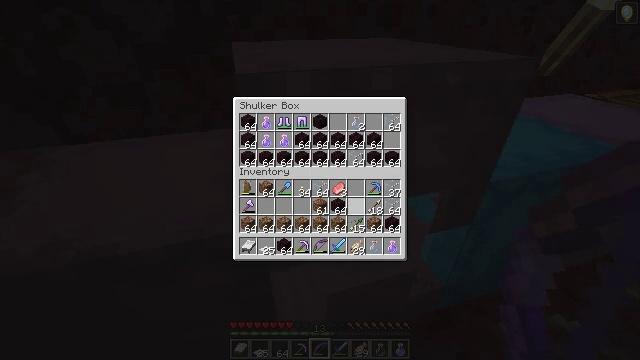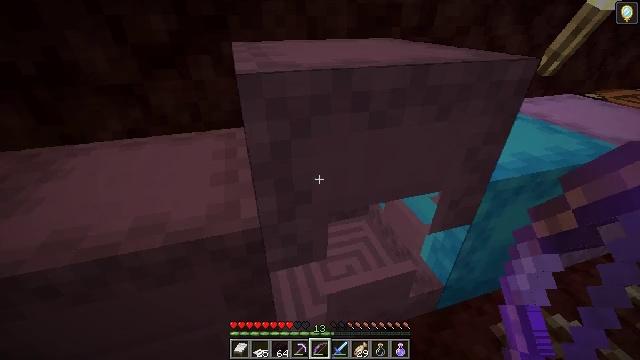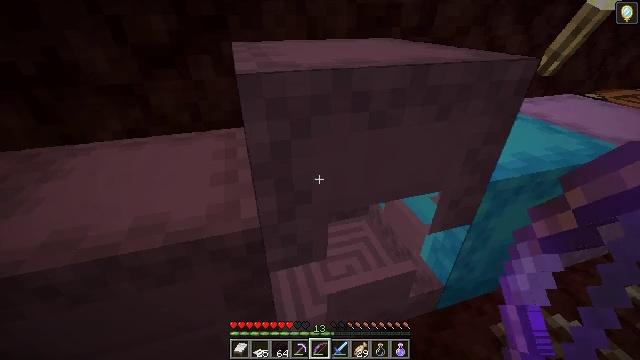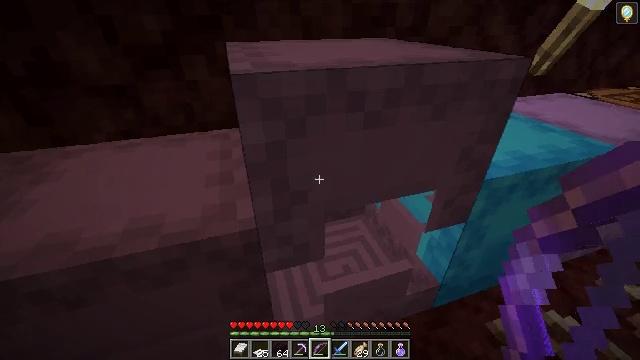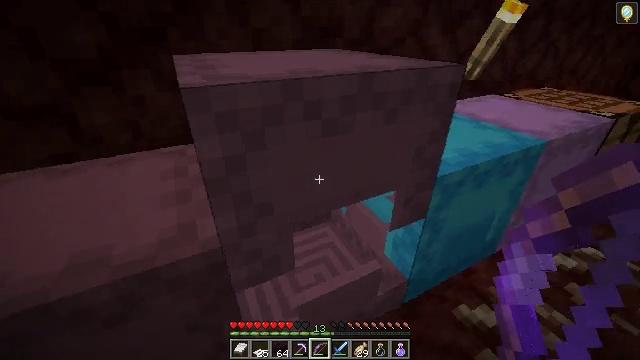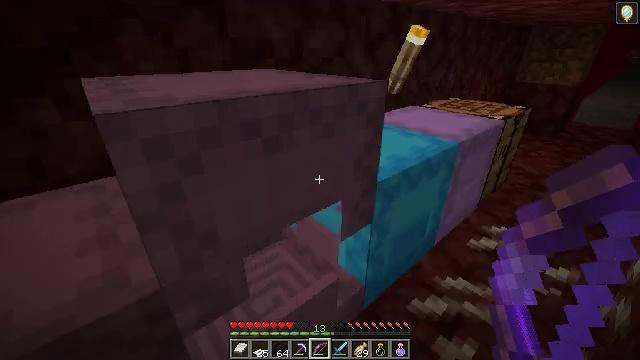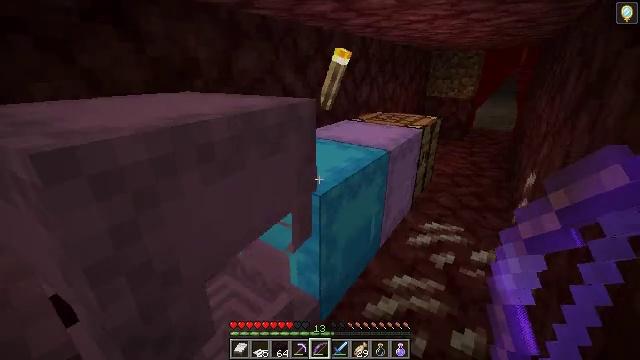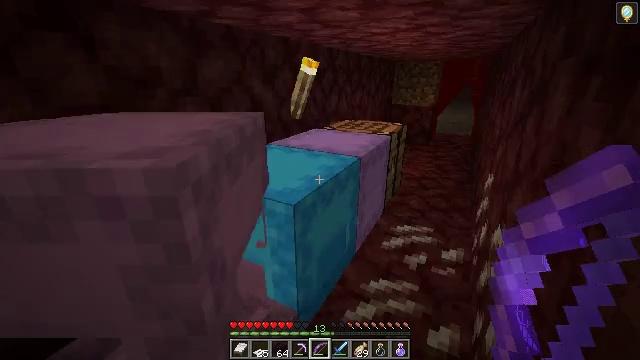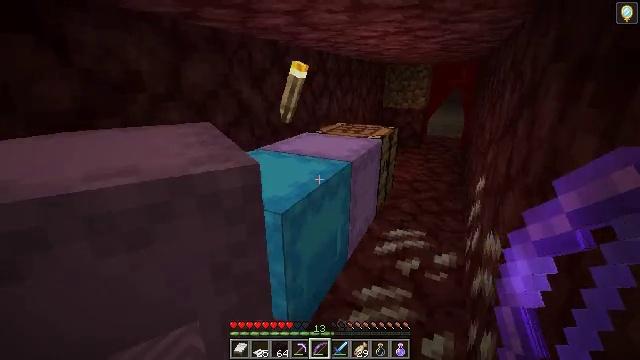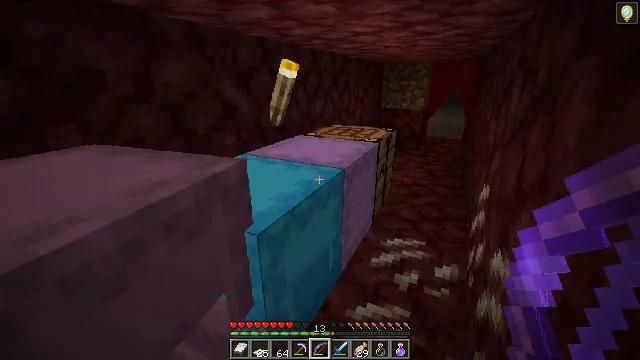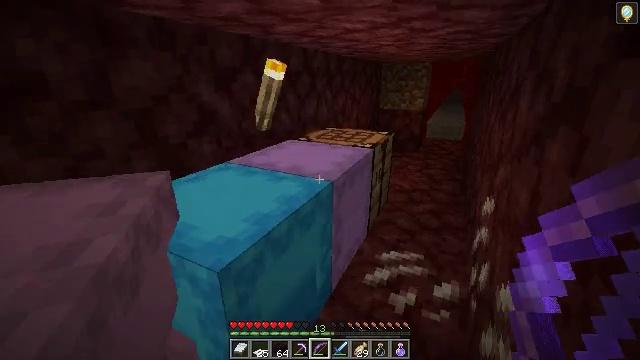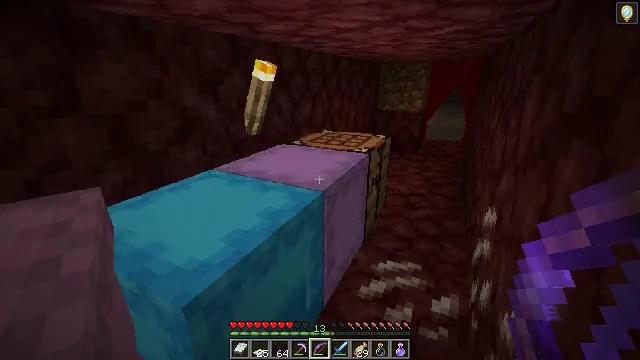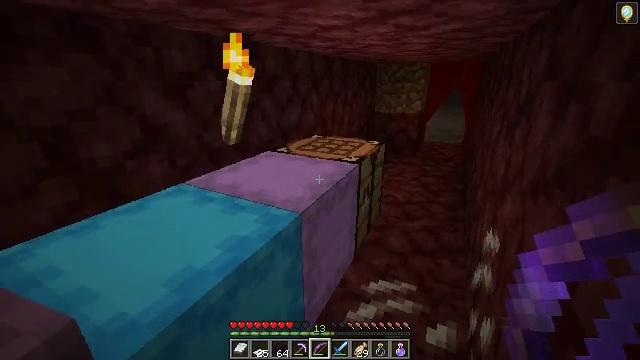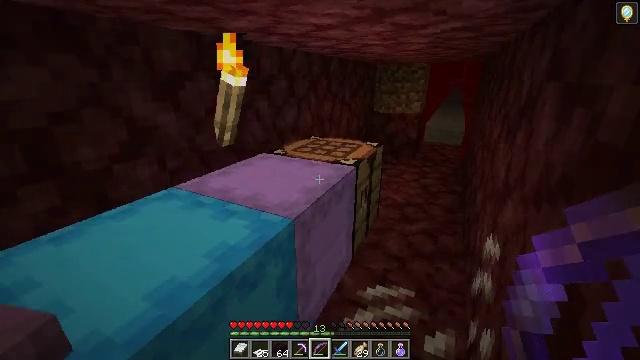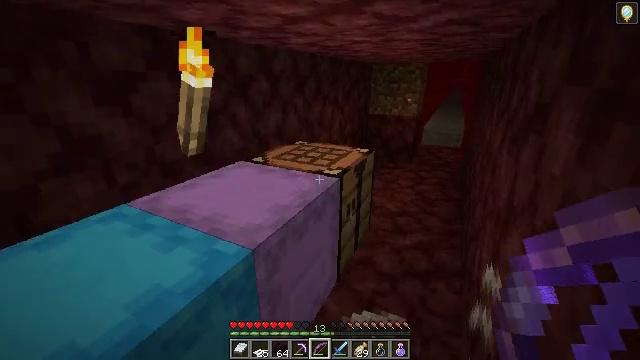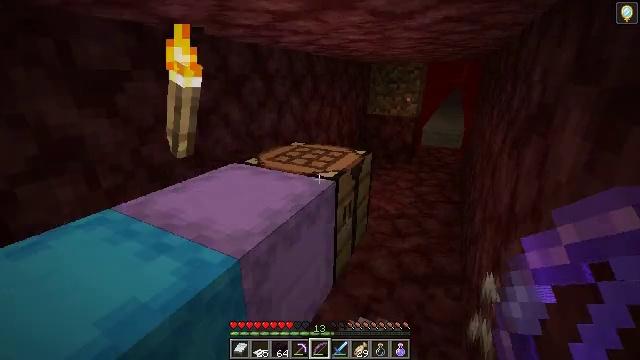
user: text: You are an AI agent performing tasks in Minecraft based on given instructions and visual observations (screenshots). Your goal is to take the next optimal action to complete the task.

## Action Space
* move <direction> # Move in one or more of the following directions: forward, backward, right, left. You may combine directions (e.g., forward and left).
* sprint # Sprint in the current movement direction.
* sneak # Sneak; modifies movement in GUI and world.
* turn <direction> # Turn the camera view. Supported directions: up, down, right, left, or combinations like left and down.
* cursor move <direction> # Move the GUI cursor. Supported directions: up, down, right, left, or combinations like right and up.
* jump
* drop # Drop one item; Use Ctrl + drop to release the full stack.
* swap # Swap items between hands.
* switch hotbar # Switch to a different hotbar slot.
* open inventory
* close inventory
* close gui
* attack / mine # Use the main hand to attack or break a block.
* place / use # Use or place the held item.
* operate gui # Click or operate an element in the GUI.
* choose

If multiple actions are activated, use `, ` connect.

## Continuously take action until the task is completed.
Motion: motion action
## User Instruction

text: Combine nether bricks to craft a nether brick slab.
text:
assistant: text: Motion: close inventory
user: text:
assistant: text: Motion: close inventory
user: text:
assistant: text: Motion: turn right, close inventory
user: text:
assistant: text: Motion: turn right and up
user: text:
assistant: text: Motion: turn right and up
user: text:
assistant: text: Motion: turn right and up
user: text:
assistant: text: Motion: move right, turn right and up
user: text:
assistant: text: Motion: move forward and move right, turn right
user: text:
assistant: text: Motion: move forward and move right
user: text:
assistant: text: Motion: move forward and move right
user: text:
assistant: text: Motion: move forward and move right
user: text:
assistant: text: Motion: move forward and move right
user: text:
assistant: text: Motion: move forward and move right
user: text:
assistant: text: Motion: move forward and move right
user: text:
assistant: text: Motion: move forward and move right
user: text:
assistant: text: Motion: move forward and move right
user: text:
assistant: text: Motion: move forward and move right, turn left and down
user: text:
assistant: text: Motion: move forward and move right, turn left and down
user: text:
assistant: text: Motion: move forward and move right, turn left
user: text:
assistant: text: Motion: turn left
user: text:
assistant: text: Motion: turn left
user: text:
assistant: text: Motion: turn left
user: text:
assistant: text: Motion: turn left and down
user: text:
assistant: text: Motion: use / place
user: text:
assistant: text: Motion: use / place
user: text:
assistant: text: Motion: use / place
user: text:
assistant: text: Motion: use / place
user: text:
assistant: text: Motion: no_op
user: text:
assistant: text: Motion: open gui
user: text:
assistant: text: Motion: no_op